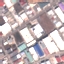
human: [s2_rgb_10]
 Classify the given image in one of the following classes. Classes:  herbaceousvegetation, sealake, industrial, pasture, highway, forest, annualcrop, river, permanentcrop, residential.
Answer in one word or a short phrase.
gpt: Industrial